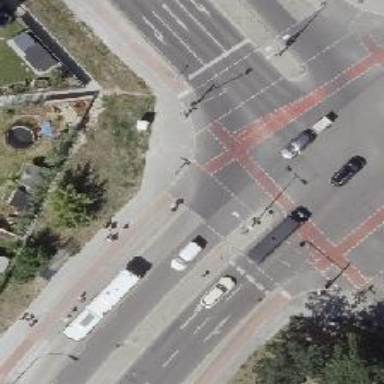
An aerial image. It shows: Footway with traffic signals at crossing.